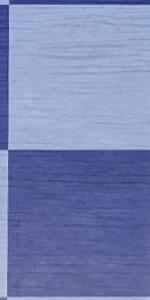
Label: Empty